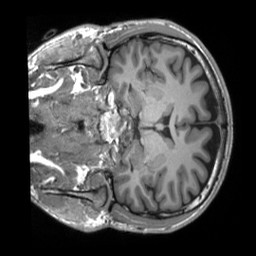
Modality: T1w
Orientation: coronal
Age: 28
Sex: male
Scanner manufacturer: siemens
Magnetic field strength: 3 T
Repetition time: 2.3 s
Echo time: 0.00232 s